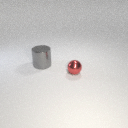
large gray metal cylinder behind small red metal sphere